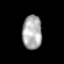
Tissue: prostate
Cell type: T cells
Senescence score: 0.8164
Nuclear area (px): 654
Mean DAPI intensity: 171.572